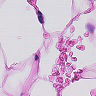
Metastatic tissue present: no